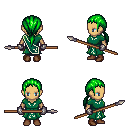
a pixel art fantasy rpg character, female body template, human, tanned skin, sash dress, magenta pants, green ponytail hairstyle, metal gloves, brown shoes, spear, four views (front, back, left, right), 2x2 character sprite sheet, small pixel art, hard edges, no anti-aliasing